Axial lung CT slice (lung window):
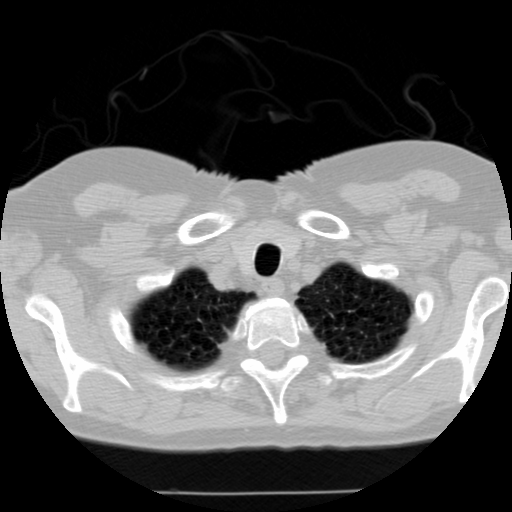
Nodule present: no